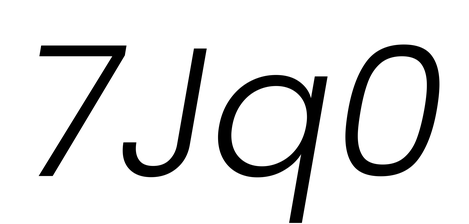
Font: Poppins-LightItalic